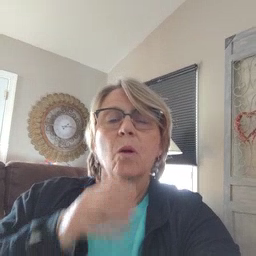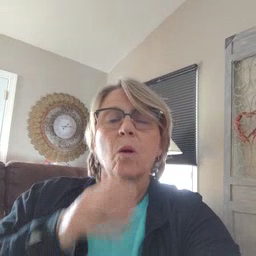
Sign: tooth